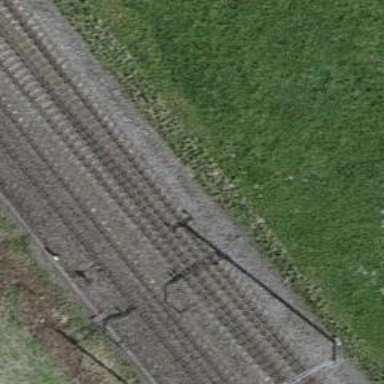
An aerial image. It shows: Railway switch.